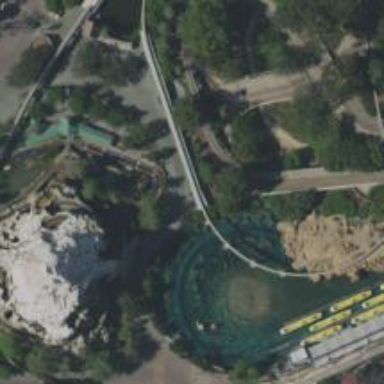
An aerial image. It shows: Roller coaster attraction located on siding.